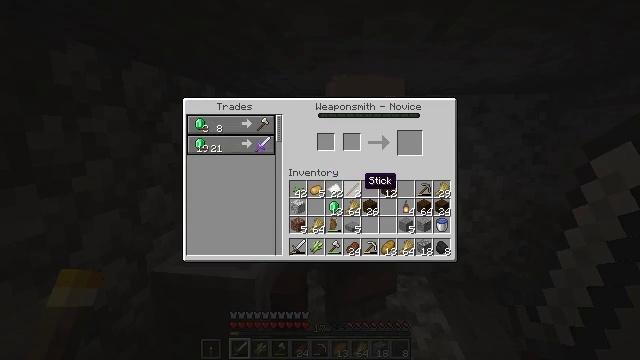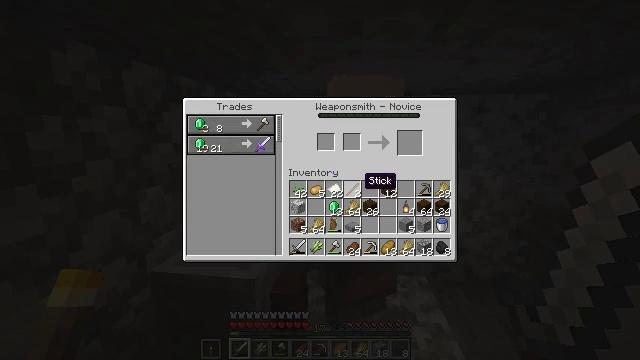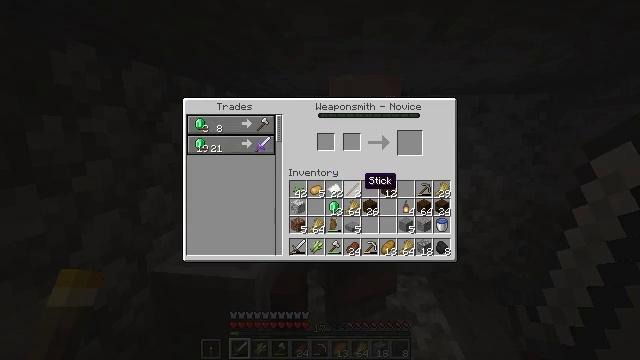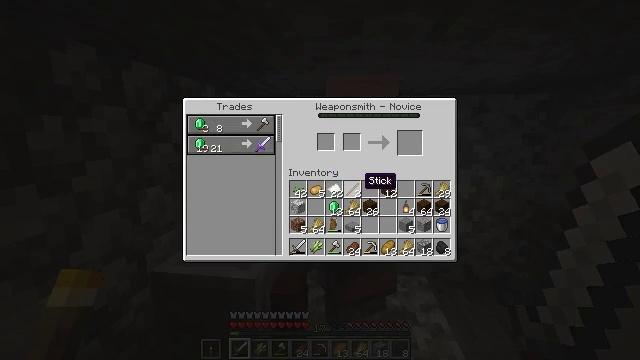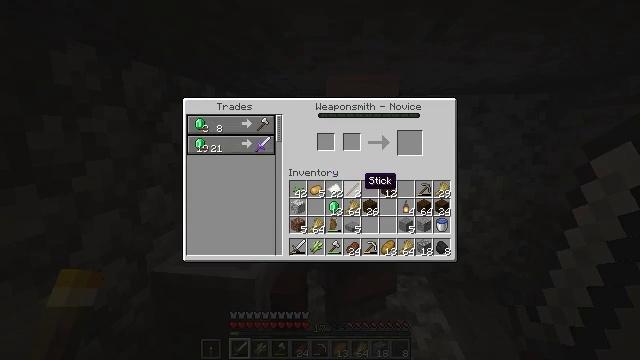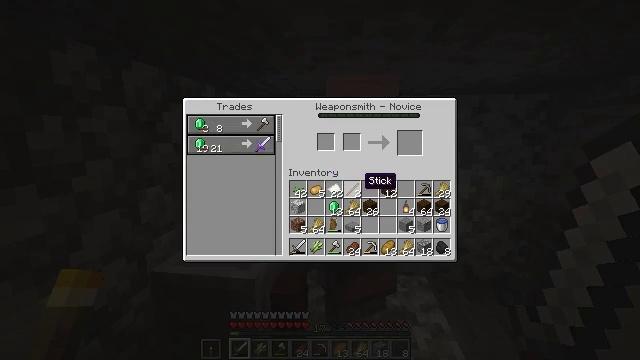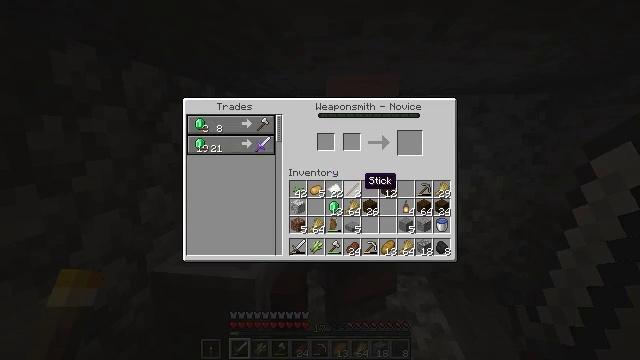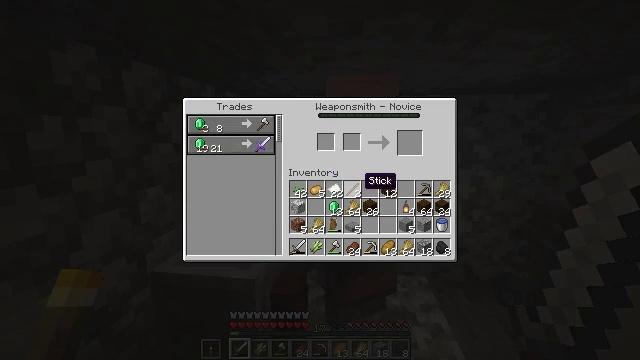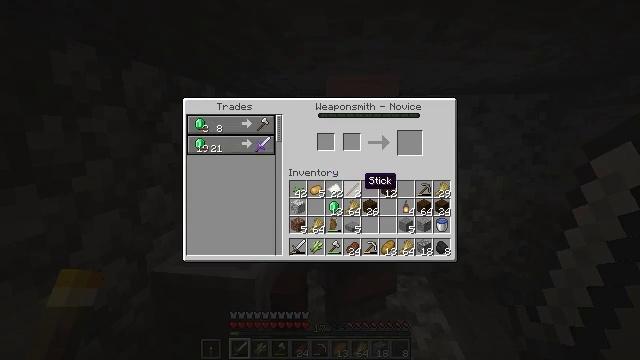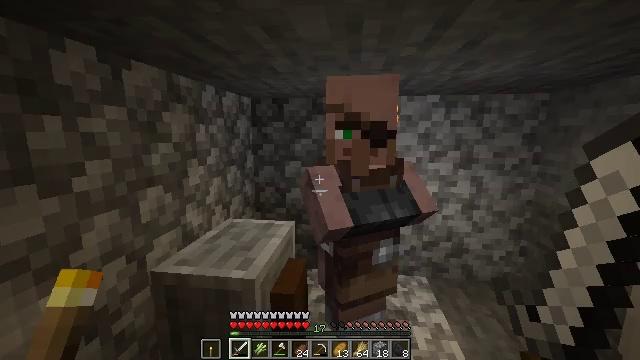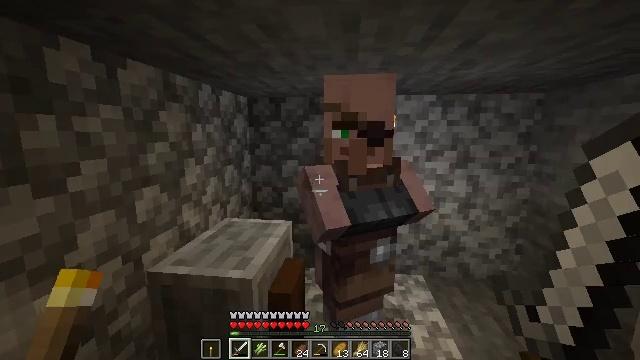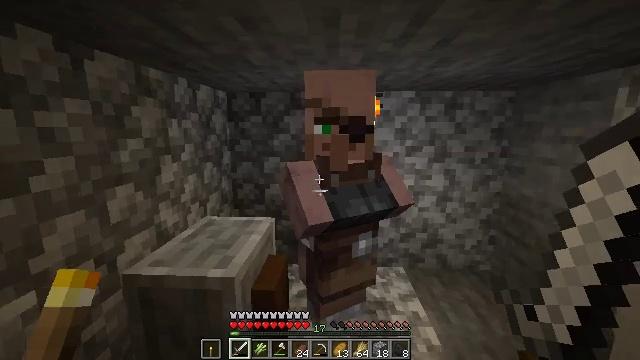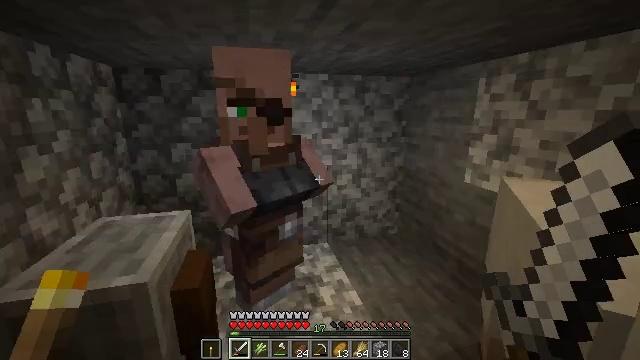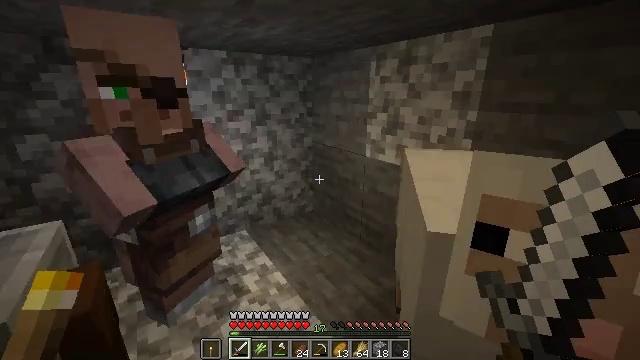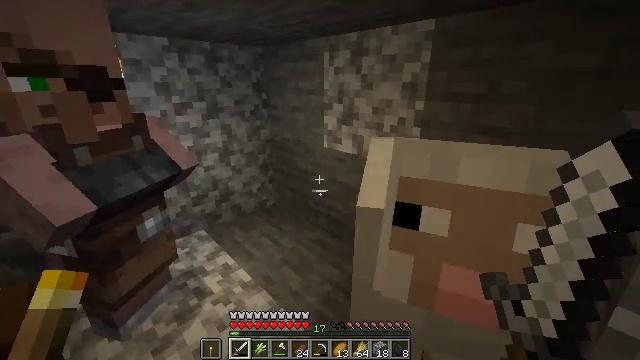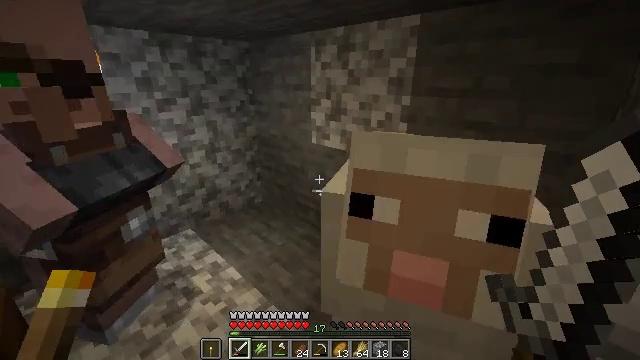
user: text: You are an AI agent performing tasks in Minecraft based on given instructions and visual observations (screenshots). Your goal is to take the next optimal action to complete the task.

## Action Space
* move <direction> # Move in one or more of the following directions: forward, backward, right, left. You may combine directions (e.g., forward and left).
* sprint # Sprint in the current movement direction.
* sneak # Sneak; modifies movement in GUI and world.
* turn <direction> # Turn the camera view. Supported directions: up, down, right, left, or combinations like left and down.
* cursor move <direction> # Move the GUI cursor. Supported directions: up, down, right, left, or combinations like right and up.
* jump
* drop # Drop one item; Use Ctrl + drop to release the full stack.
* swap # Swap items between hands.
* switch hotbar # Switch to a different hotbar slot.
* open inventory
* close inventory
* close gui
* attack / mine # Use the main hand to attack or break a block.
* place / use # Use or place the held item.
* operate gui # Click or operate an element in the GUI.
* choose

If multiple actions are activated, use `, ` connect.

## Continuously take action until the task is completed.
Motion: motion action
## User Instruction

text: Kill the sheep.
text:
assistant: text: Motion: no_op
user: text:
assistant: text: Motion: no_op
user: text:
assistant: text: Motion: no_op
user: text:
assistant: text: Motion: no_op
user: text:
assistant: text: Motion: no_op
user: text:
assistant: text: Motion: no_op
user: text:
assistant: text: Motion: no_op
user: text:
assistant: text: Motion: no_op
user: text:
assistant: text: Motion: no_op
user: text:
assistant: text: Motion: close gui
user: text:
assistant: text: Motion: turn right
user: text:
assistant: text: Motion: turn right and down
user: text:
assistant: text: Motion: turn right and down
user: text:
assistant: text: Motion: turn right and down
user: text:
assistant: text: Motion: turn right
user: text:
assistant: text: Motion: turn right and down
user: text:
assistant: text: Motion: move left, turn right and down
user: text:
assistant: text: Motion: move left, turn right
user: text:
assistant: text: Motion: move left, turn right
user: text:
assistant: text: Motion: no_op
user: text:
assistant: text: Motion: turn right
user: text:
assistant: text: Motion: turn right
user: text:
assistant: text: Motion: turn right
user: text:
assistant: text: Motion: turn right
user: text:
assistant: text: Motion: turn right
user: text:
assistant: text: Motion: turn right
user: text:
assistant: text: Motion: turn right
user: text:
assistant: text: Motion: turn right
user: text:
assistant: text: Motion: turn right
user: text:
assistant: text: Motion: no_op